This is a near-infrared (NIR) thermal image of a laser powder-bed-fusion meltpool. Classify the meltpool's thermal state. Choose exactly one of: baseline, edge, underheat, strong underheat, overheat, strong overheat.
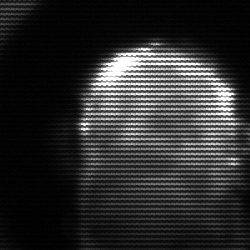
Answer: baseline